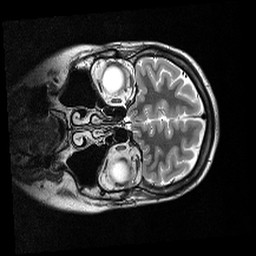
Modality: T2w
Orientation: coronal
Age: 25
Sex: female
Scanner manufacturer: siemens
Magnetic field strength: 3 T
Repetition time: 7 s
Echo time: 0.085 s